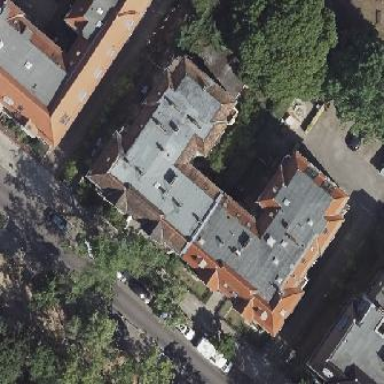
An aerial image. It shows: Apartment building with quadruple saltbox roof shape.